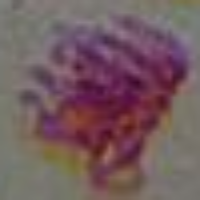
Label: metaphase